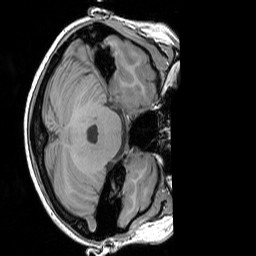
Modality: T1w
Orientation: axial
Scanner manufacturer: siemens
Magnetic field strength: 3 T
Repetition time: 1.83 s
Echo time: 0.00303 s